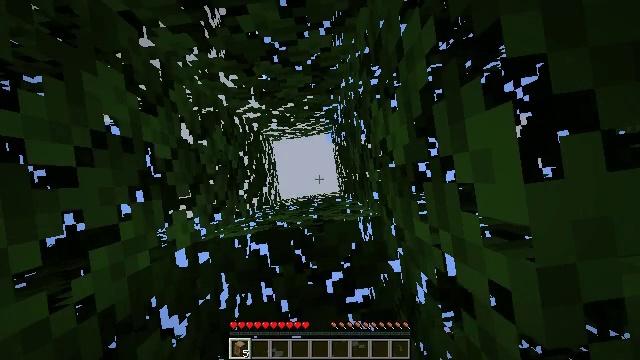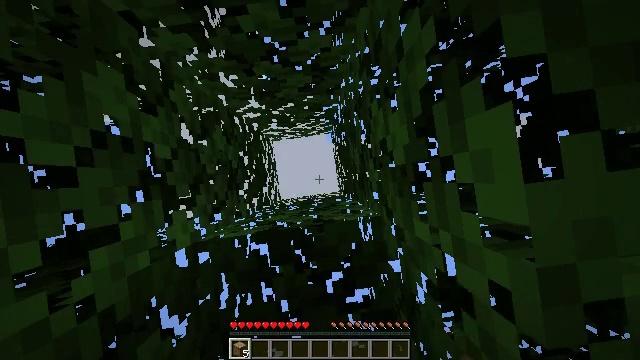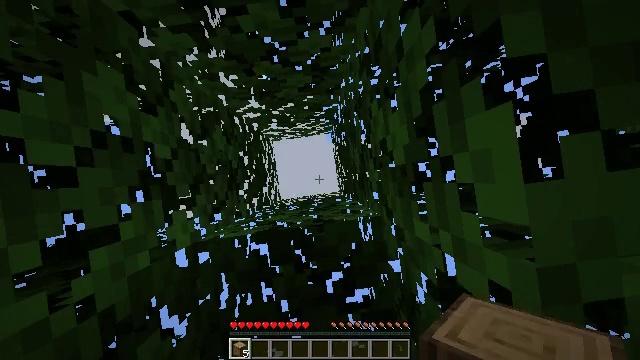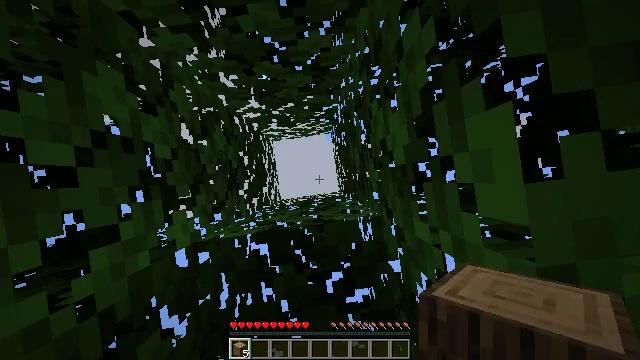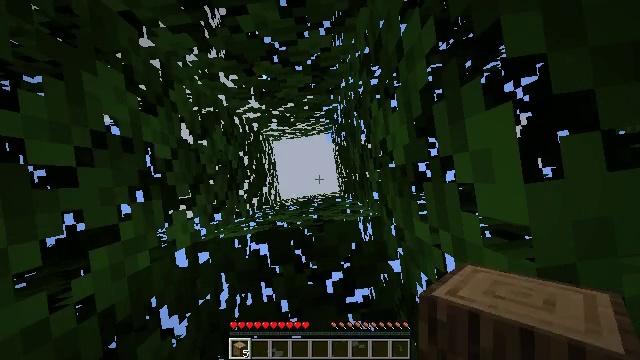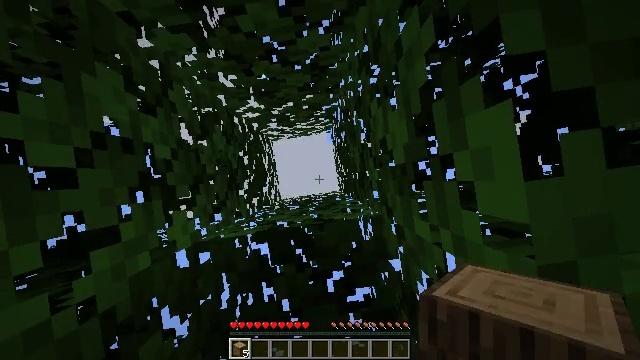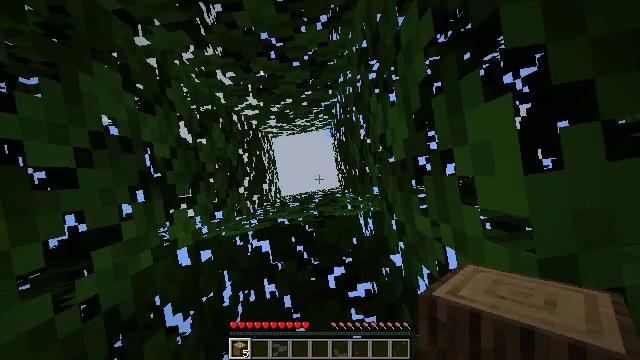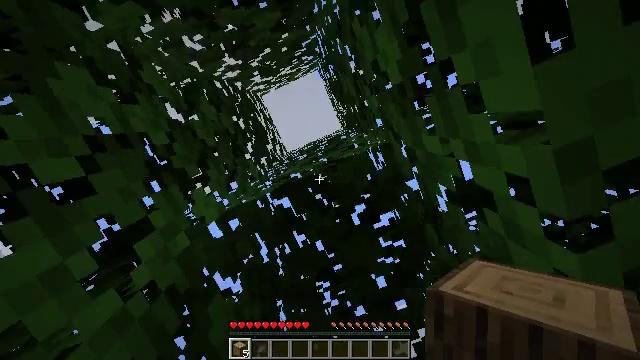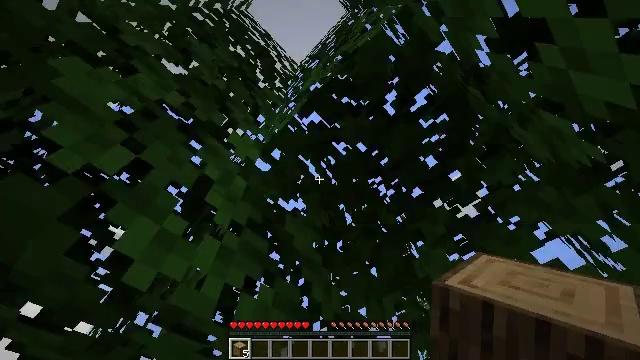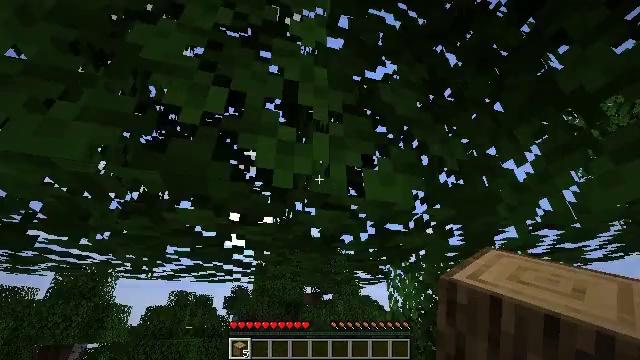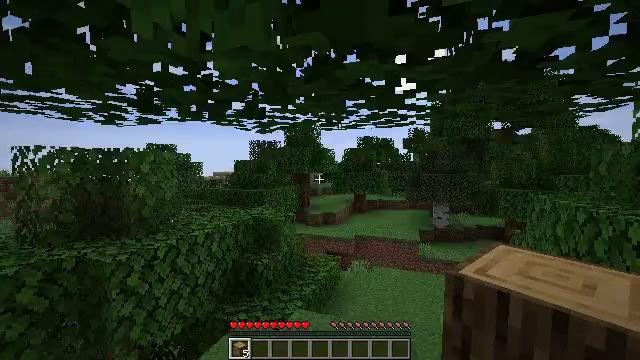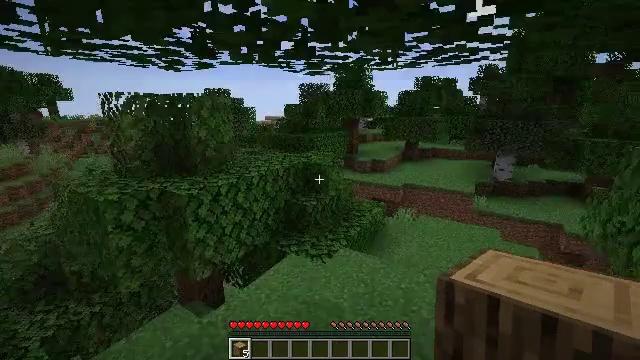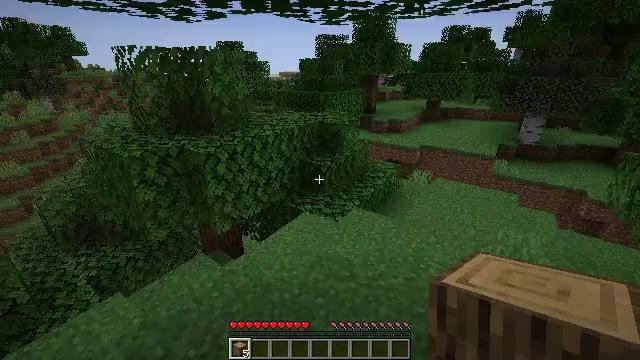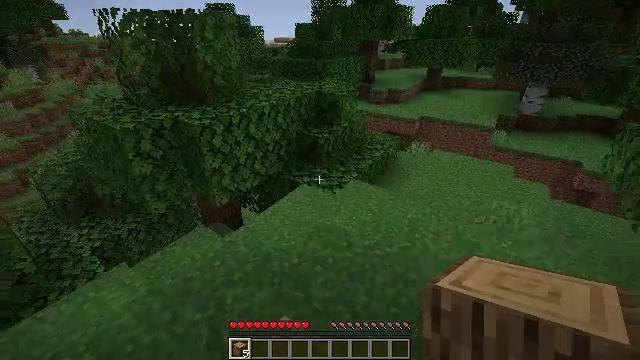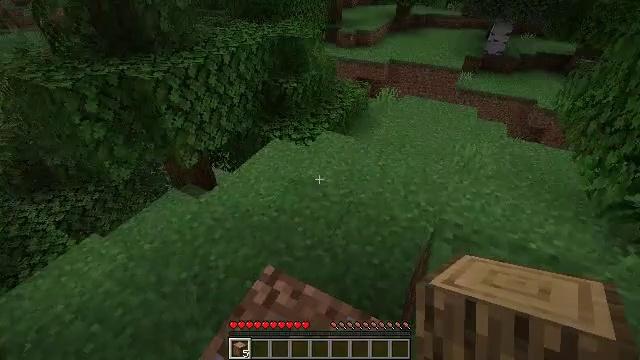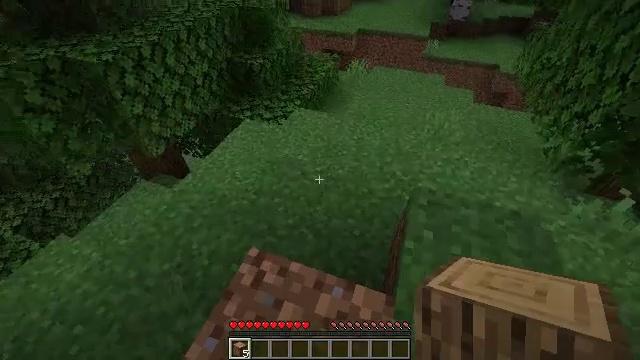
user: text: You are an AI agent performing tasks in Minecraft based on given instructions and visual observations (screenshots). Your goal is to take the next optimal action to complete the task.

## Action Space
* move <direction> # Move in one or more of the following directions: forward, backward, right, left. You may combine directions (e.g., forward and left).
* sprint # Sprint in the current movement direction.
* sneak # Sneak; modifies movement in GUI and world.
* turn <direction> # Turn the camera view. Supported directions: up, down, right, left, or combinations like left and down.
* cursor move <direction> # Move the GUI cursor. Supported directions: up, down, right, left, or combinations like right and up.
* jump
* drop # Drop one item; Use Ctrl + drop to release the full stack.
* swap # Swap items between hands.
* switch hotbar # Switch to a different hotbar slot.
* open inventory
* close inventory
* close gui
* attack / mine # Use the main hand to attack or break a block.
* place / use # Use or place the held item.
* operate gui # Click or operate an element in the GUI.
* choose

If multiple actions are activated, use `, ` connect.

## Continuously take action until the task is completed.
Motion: motion action
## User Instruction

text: Trim the tree by mining oak leaves.
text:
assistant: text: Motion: no_op
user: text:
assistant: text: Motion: no_op
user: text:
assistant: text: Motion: no_op
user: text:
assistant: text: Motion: no_op
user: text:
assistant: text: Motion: no_op
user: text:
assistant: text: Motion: no_op
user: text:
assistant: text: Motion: turn left and down
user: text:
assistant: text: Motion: turn left and down
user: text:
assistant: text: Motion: turn left and down
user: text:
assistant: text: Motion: turn left and down
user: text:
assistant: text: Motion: turn left and down
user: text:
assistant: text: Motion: turn left and down
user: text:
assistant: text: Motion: turn down
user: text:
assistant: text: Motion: turn right and down
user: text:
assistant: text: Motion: turn right and down
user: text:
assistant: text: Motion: turn right
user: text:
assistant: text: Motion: no_op
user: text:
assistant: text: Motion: no_op
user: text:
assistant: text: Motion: no_op
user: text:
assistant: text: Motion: no_op
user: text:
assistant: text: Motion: no_op
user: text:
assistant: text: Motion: no_op
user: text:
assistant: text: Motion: turn right and up
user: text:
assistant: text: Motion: turn right and up
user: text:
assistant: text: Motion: move forward, turn right and up
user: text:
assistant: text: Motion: move forward, turn right
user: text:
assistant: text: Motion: move forward, turn right
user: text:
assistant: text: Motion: move forward
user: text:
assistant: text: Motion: move forward
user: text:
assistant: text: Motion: move forward